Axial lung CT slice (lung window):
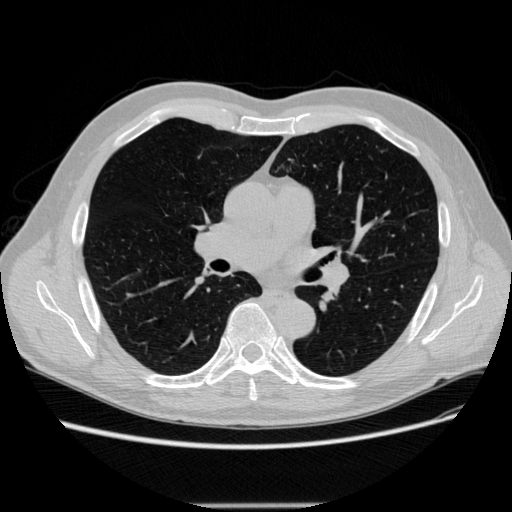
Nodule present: no